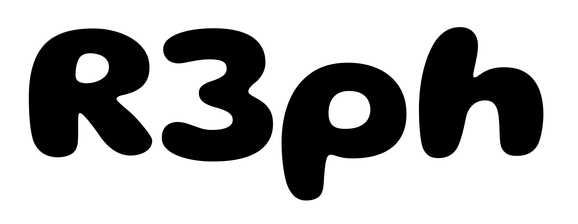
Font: Gluten_Bold